Interaction volume radius: 10 \u00c5
Interaction volume height: 30 \u00c5
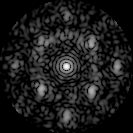
Disorder parameter: 0.5397